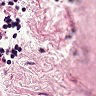
Metastatic tissue present: no